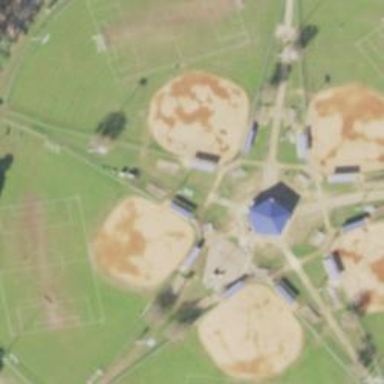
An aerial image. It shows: Baseball pitch for leisure land activities.